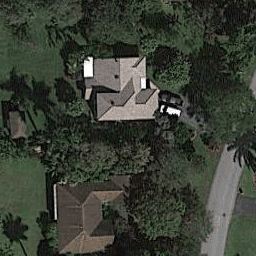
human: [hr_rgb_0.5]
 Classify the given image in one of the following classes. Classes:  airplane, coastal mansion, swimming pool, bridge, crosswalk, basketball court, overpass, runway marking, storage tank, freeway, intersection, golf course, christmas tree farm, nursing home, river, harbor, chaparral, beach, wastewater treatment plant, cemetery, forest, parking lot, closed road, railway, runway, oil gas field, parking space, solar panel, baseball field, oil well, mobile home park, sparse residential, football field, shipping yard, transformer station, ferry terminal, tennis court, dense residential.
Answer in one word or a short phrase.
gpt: sparse residential